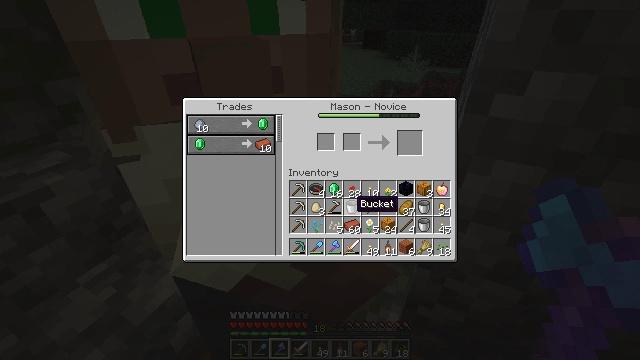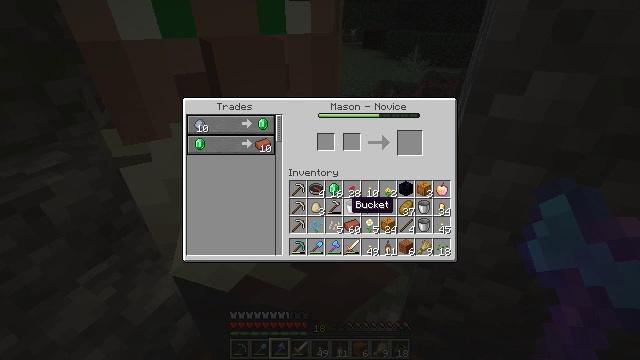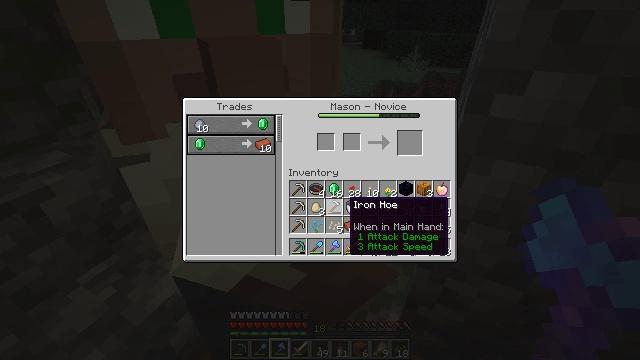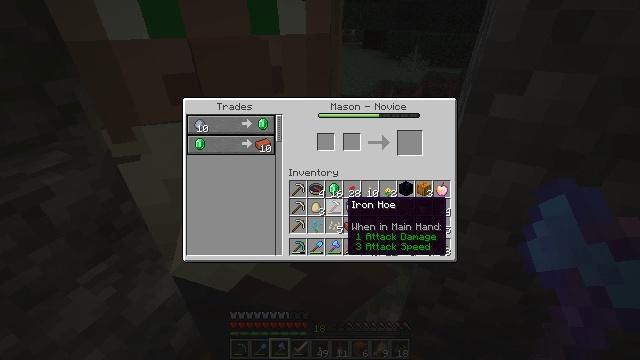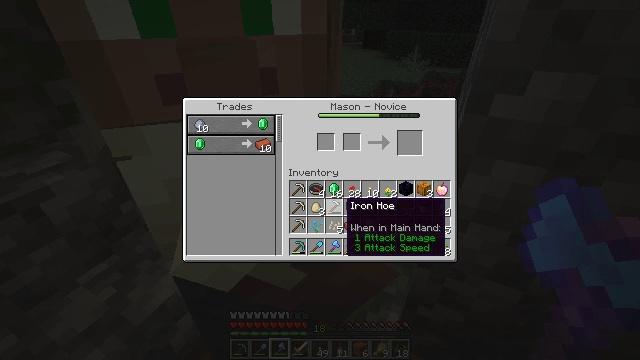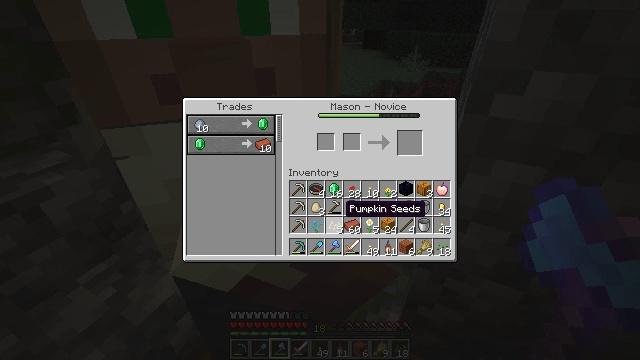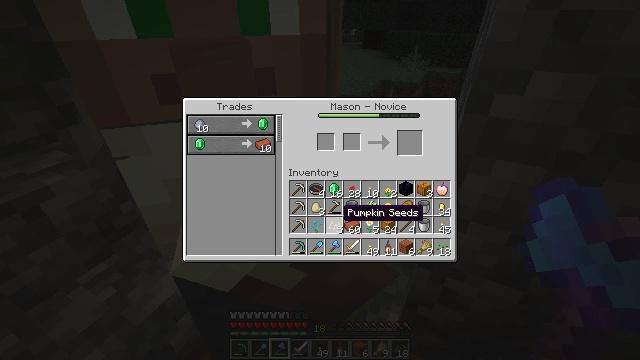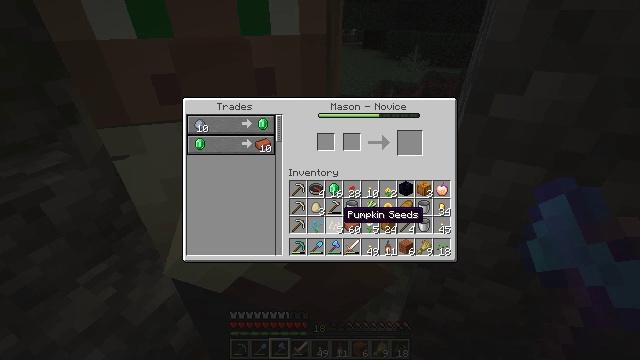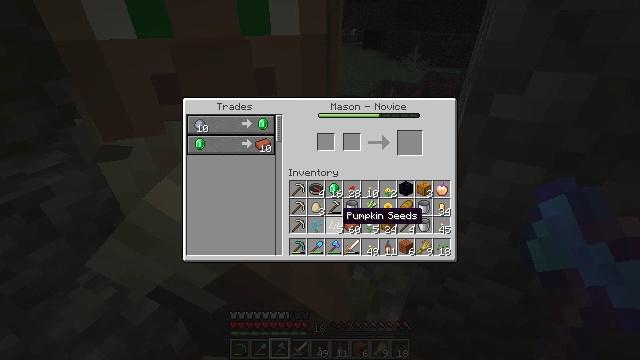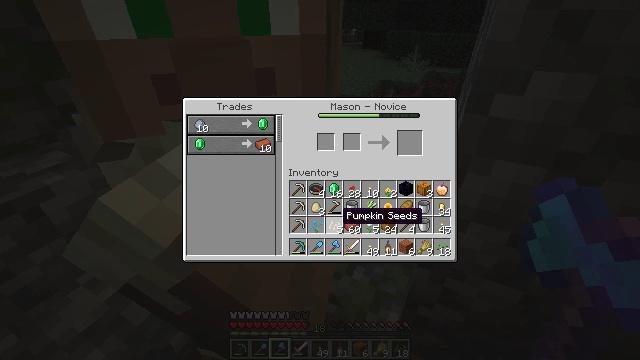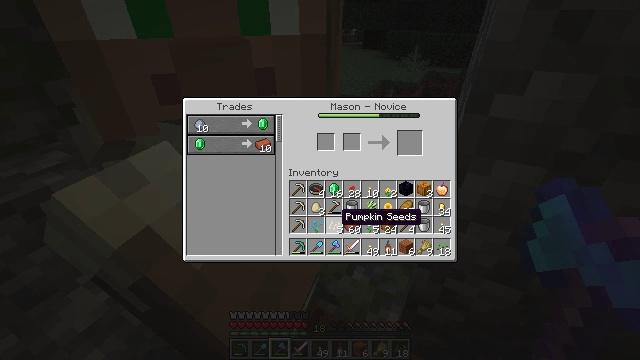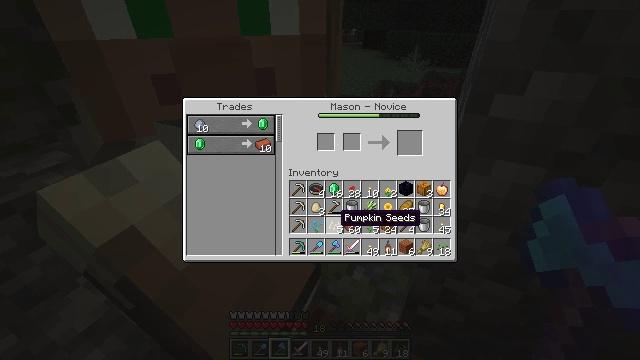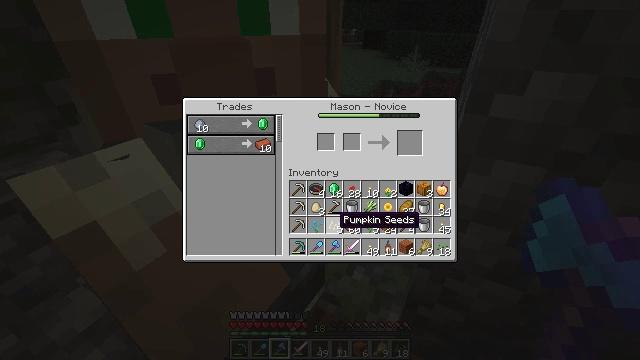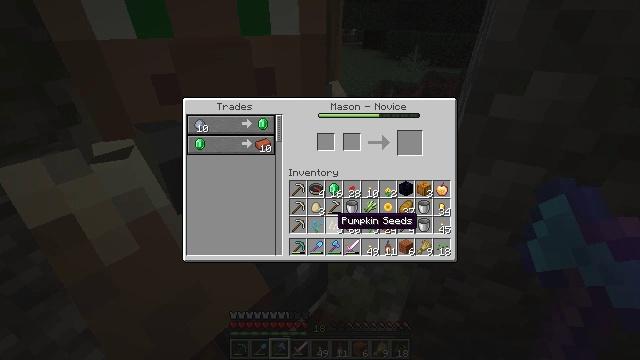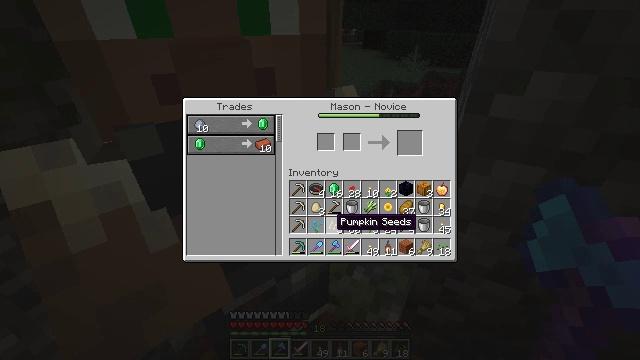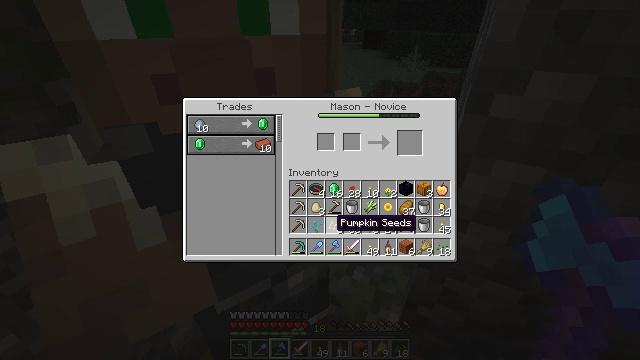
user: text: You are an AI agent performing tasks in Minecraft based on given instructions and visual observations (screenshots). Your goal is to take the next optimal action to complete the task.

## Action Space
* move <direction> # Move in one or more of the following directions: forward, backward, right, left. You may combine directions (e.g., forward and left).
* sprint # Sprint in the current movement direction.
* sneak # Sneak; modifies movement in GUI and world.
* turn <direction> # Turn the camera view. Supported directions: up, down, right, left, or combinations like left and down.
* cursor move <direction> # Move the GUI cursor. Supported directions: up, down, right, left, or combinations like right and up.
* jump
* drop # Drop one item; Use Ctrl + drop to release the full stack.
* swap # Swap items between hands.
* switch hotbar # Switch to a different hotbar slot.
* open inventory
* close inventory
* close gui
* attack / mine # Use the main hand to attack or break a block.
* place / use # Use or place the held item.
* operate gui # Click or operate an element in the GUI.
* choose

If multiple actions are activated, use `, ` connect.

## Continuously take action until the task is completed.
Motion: motion action
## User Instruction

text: Drop acacia planks.
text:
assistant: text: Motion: no_op
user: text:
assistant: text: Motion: no_op
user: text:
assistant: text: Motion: no_op
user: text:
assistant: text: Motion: no_op
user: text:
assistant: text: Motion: no_op
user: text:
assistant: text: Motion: no_op
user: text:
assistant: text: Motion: no_op
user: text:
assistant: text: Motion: no_op
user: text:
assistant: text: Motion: no_op
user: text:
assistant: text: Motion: no_op
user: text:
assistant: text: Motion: no_op
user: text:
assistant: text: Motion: no_op
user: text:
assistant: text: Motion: no_op
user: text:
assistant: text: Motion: no_op
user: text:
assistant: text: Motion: no_op
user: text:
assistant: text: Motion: no_op
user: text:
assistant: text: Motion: no_op
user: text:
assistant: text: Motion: cursor move right
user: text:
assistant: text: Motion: cursor move right
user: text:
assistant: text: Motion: cursor move right
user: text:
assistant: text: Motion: no_op
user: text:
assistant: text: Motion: no_op
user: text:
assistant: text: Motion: no_op
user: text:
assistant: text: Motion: no_op
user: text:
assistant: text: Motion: no_op
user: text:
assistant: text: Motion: no_op
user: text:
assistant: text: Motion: cursor move right
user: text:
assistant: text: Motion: cursor move right and up
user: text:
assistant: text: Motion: cursor move right and up
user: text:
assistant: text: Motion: no_op